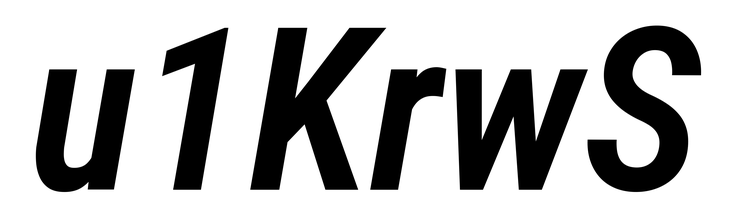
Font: Roboto-Italic_Condensed_SemiBold_Italic